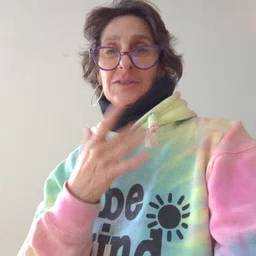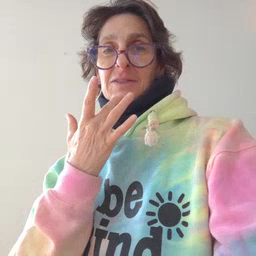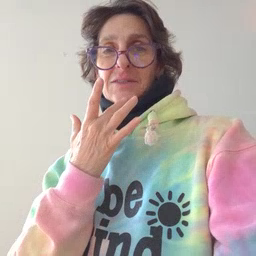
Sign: taste